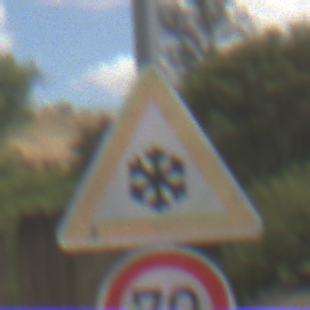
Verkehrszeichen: SchneeOderEisglaette
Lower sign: Geschwindigkeit70
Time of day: Midday
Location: Outdoor (Nature)
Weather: PartlyCloudy
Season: NotSpecified
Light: Natural